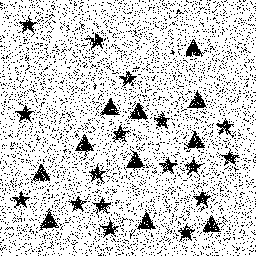
Squares: 0
Triangles: 11
Stars: 17
Total shapes: 28